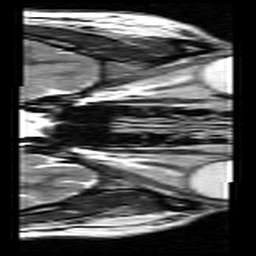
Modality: T2w
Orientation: axial
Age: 35
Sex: female
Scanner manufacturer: siemens
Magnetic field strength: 3 T
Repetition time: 9 s
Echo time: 0.085 s